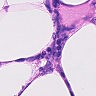
Metastatic tissue present: no